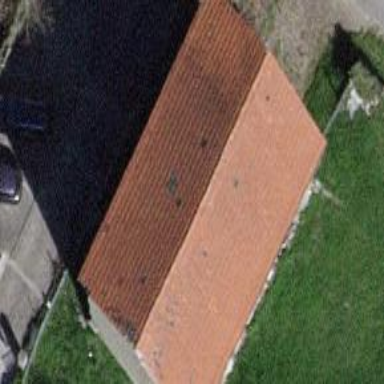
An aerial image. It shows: Barn.